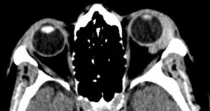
Orbital CT, axial view shows an infiltrative lesion, located in the left lacrimal gland.
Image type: radiology (ct)